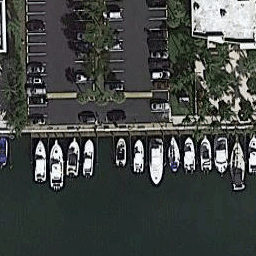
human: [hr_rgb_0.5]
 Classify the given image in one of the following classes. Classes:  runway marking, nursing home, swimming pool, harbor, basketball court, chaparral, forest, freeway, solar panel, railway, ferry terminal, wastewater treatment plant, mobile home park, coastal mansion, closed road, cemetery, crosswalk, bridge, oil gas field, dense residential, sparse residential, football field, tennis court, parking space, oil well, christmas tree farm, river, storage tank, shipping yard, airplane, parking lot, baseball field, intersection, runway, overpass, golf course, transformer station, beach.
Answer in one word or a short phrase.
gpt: harbor